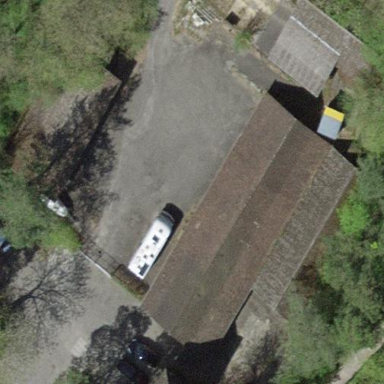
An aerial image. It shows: Barn.